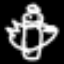
Label: angel